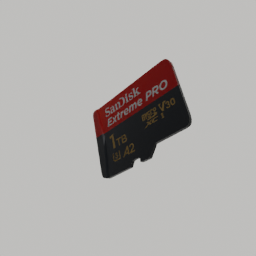
Label: electronics